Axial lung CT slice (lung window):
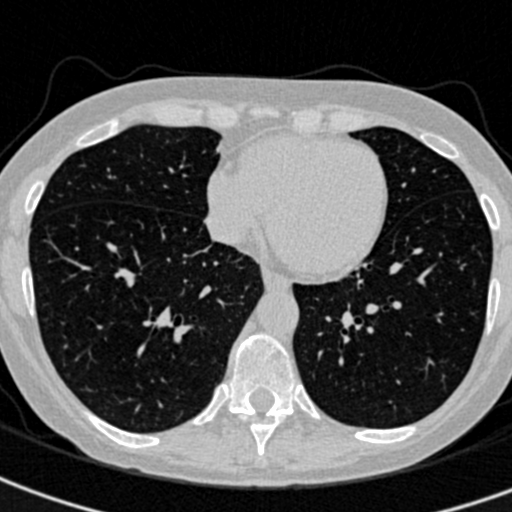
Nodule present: no